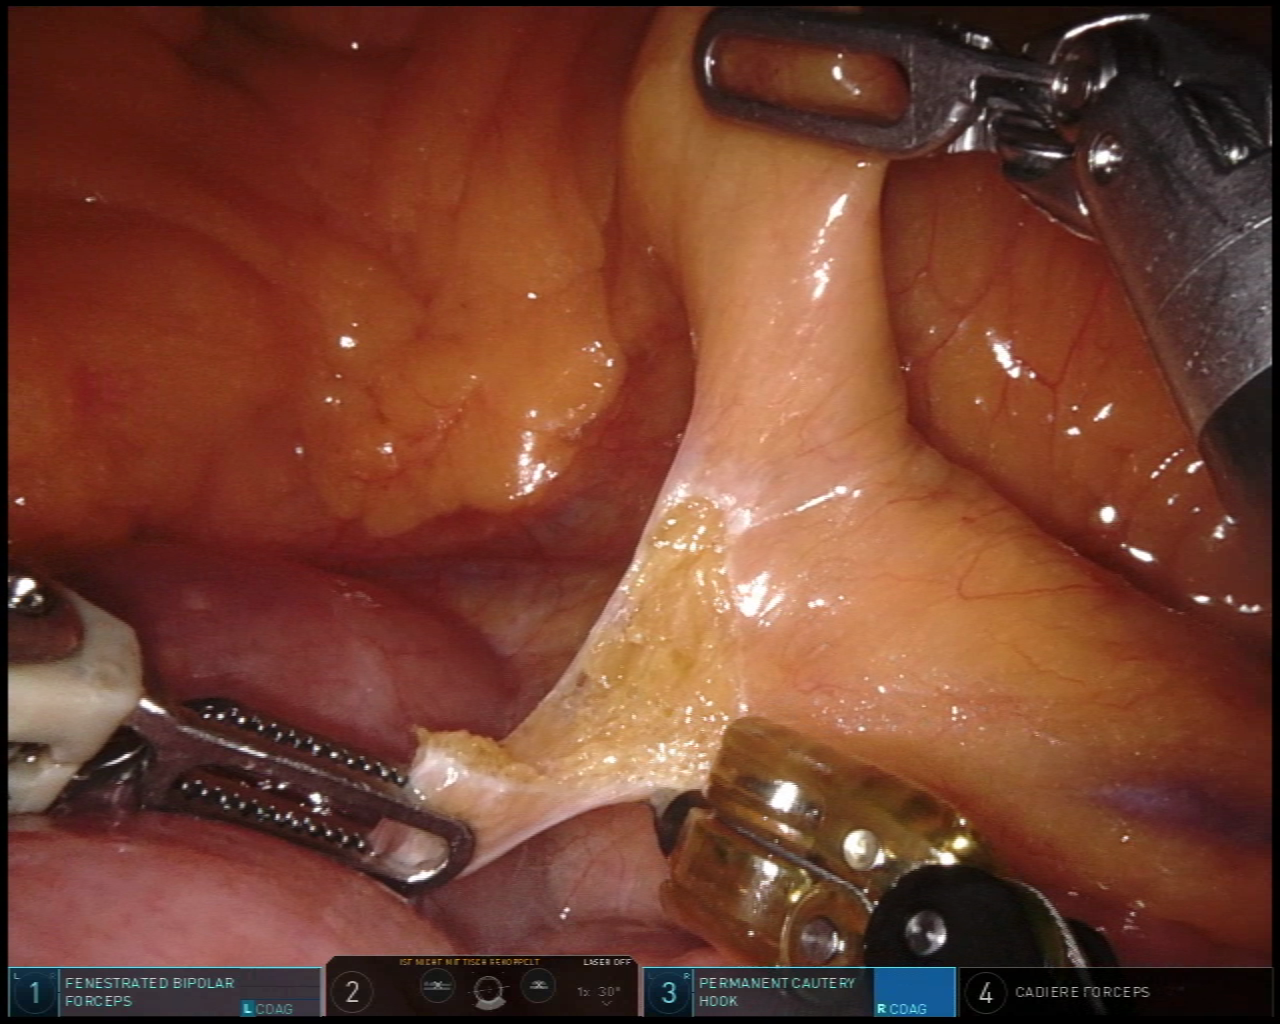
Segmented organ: intestinal_veins
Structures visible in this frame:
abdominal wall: no
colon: no
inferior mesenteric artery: no
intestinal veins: yes
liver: no
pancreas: no
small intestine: yes
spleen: no
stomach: no
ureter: no
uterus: no
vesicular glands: no